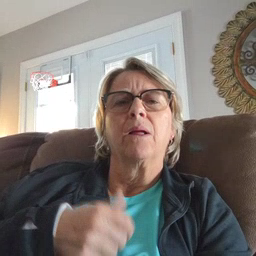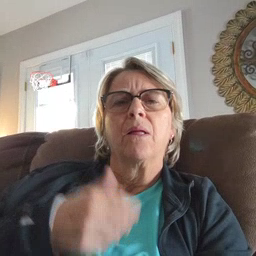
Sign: beside